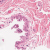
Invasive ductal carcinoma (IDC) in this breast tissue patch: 0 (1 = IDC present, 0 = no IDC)